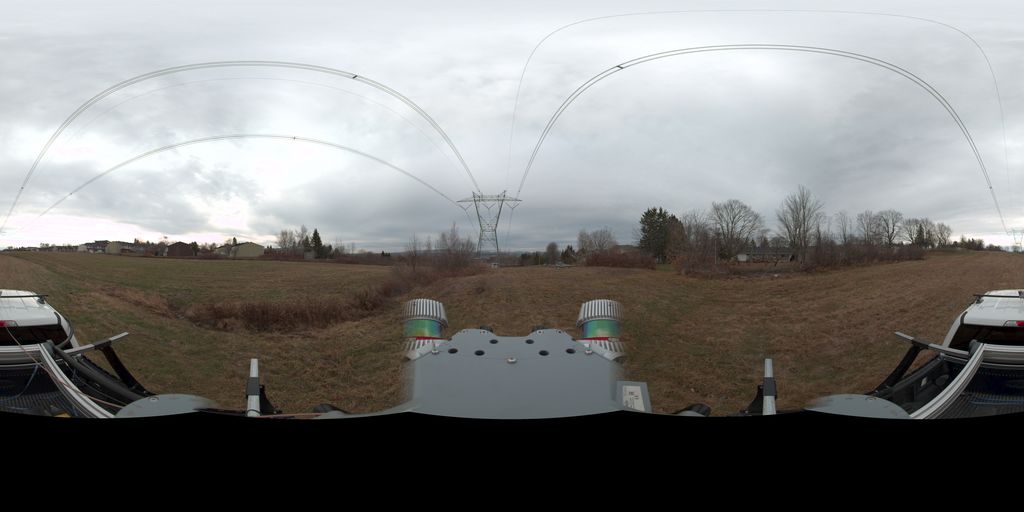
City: quebec_city